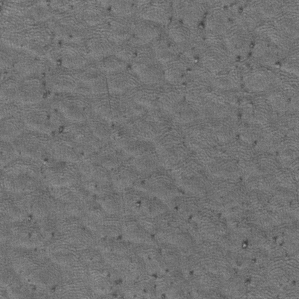
Label: frost